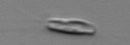
Label: Chrysochromulina